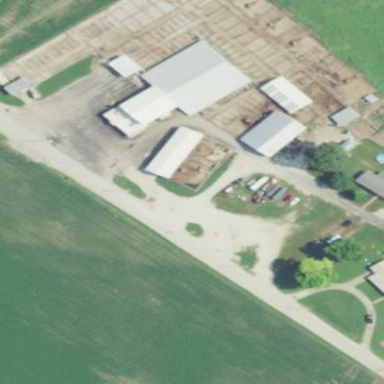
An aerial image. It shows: Stockyard within farmyard.